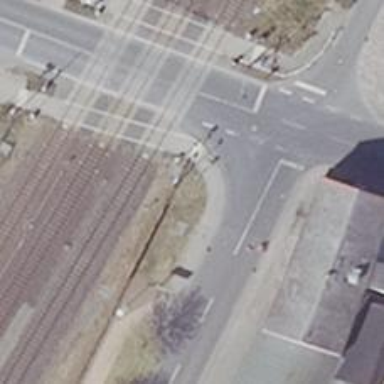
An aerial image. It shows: Railway crossing with full barrier.